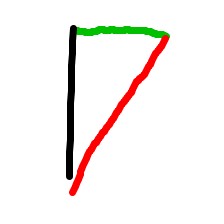
Shape: triangle